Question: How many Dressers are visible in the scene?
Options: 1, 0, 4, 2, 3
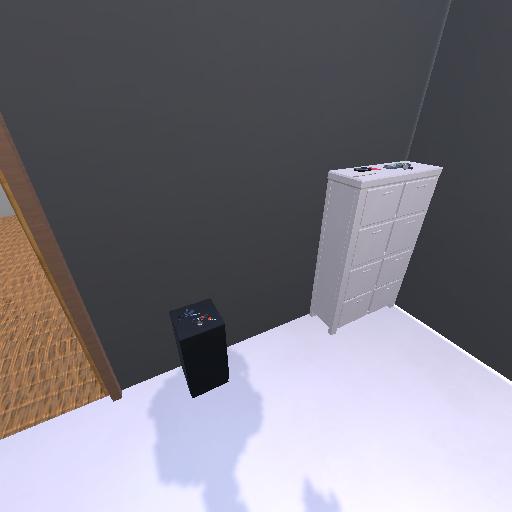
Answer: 1